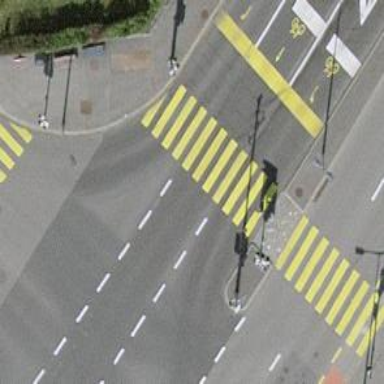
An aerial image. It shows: Crossing with marked traffic signals.